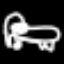
Label: bed